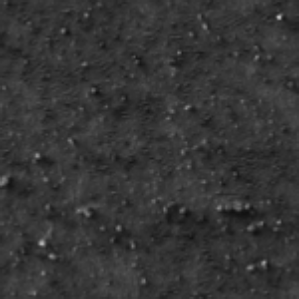
Label: frost